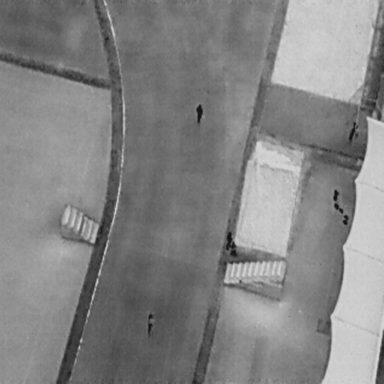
There are five People in the infrared image.